Question: This is screenshot of my sencha app deployed on android. I view two blue bars on the top. what i want is just to remove one of them. Any idea how to do it?

The codeis given below. hope this will help
'''
Ext.define('appointMeDr.view.signUp.SignUp',{
extend:'Ext.form.Panel',
xtype:'signUpXType',
config:{
scrollable:'vertical',
items:[
{
xtype: 'toolbar',
title: 'Sign Up',
docked: 'top',
items:[ {
xtype:'button',
text: 'Back',
ui: 'back',
cls: 'back',
name: 'backToLogin'
}
]
},
{
xtype:'fieldset',
defaults :{
labelWidth : '120px'
},
items:[
{
xtype:'textfield',
label:'<sup>*</sup> Full Name: ',
placeHolder:'Full Name',
name:'name'
},
{
xtype: 'emailfield',
label: '<sup>*</sup> Email',
placeHolder:'Email',
name: 'email'
},
{
xtype:'textfield',
label:'<sup>*</sup> User Name: ',
placeHolder:'User Name',
name:'username'
},
{
xtype: 'passwordfield',
label: '<sup>*</sup> Password',
placeHolder:'Password',
name: 'password'
},
{
xtype:'textfield',
label:'<sup>*</sup> Age: ',
placeHolder:'Age',
name:'age'
},
{
xtype: 'selectfield',
name:'gender',
label: 'Gender',
options: [
{
text: 'Male',
value: 'Male'
},
{
text: 'Female',
value: 'Female'
}
]
},
{
xtype:'textfield',
label:'<sup>*</sup> Address : ',
placeHolder:'Address',
name:'address'
},
{
xtype: 'selectfield',
name:'Domain',
label: 'Select Domain',
options: [
{
text: 'Patient',
value: 'first'
},
{
text: 'Doctor',
value: 'second'
},
{
text: 'Guardian',
value: 'third'
},
{
text: 'Attendant',
value: 'forth'
}
]
}
]
},{
xtype:'panel',
margin:'10px',
items:[
{
xtype:'button',
text:'Sign Up',
flex:1,
name:'userSignUpBtn',
docked:'right'
}
]
}
]
}
'''
});
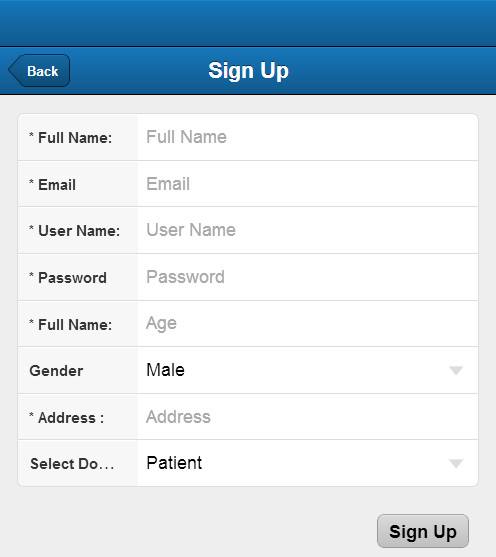
Answer: youre probably using a navigation view and loading another panel which contains a toolbar into the navigation view so what you get is
1. blue bar from the navigation view
2. 2nd blue bar from the panel view
What you could do is load the view directly into the viewport instead of the navigation view
hope this helps :)